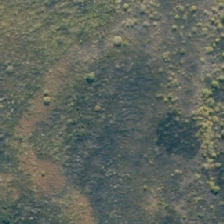
Land cover: herbaceous_freshwater_vege